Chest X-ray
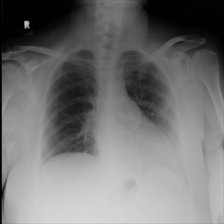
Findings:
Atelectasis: negative
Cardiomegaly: negative
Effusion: negative
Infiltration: negative
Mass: negative
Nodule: negative
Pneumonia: negative
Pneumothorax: negative
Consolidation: negative
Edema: negative
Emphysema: negative
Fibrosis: negative
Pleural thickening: negative
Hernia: positive